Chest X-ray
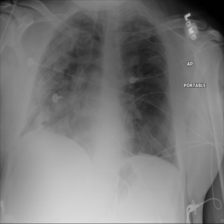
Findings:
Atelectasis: negative
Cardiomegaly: negative
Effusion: negative
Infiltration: positive
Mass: negative
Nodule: negative
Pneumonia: negative
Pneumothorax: negative
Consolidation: negative
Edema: negative
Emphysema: negative
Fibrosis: negative
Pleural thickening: negative
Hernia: negative